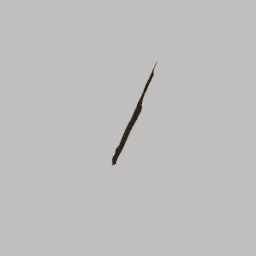
Label: nature